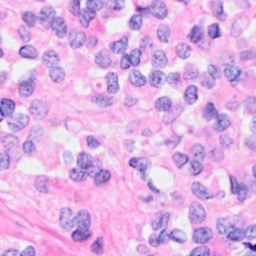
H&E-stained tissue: Breast